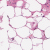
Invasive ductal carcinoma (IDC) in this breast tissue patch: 0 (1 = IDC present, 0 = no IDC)